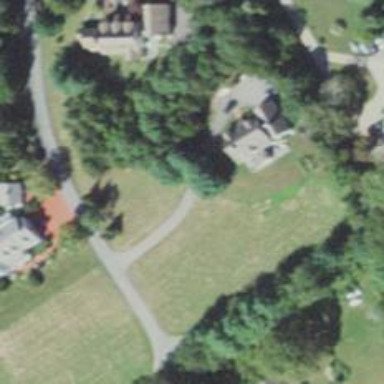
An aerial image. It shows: Residential driveway used as service road.